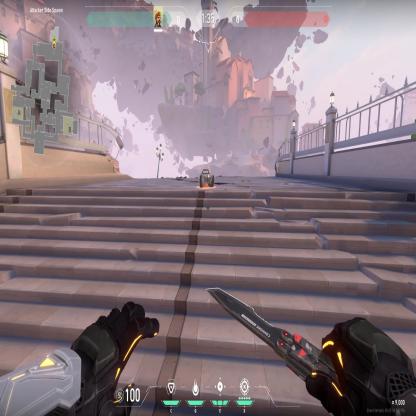
Label: dropped spike